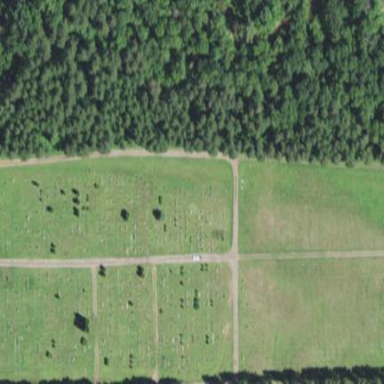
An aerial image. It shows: Cemetery with graves.